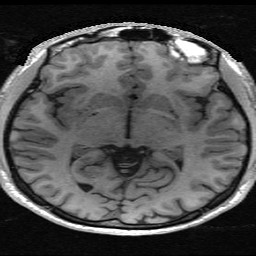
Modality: T1w
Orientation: axial
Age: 24
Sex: male
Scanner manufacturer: ge
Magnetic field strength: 1.5 T
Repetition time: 11.8 s
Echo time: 5.212 s